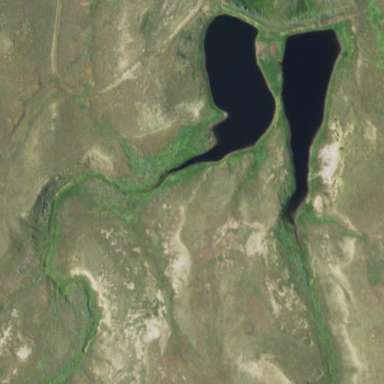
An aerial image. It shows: Reservoir.